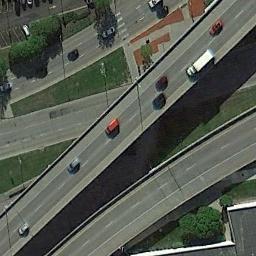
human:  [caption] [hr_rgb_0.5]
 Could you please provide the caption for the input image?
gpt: A few cars are on the overpass .

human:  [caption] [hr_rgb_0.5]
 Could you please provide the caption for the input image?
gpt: The overpass is over the roads and some cars are driving on the overpass .

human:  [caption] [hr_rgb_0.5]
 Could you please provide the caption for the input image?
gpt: The overpass is next to the grass with some cars .

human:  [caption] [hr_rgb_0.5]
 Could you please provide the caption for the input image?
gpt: There are two overpasses and three lakes in this area .

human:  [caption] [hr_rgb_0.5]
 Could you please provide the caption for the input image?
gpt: There are some green lawns beside the overpass .